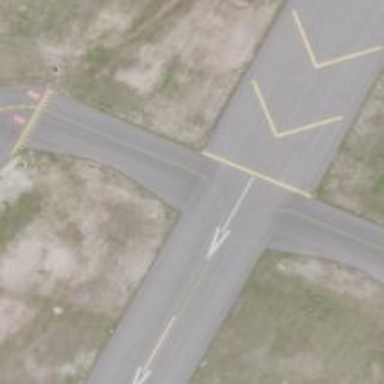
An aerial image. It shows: Runway with displaced threshold at the airport.